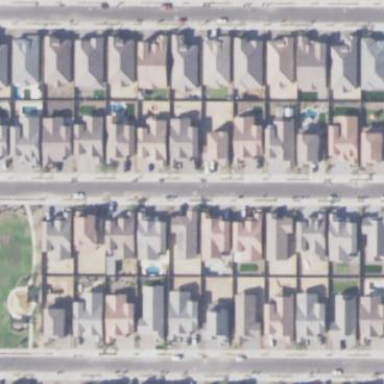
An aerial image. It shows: Neighborhood.